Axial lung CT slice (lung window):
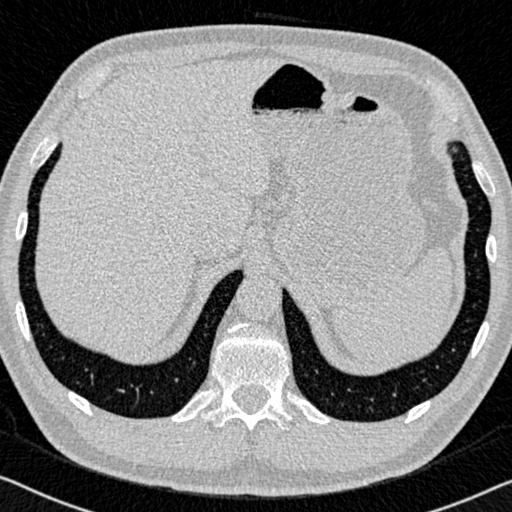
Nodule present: no